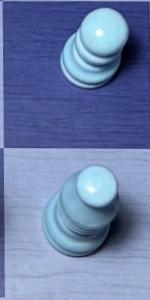
Label: Bishop_White